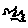
Label: bird